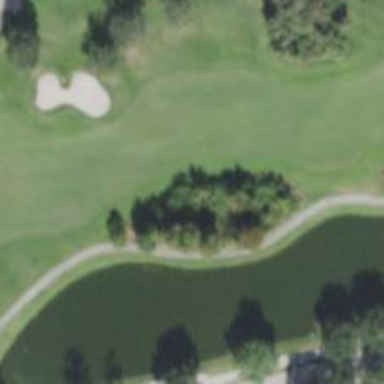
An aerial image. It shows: Picturesque scene of golf course with lateral water hazard.